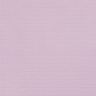
Metastatic tissue present: no